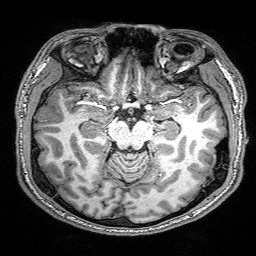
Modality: T1w
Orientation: coronal